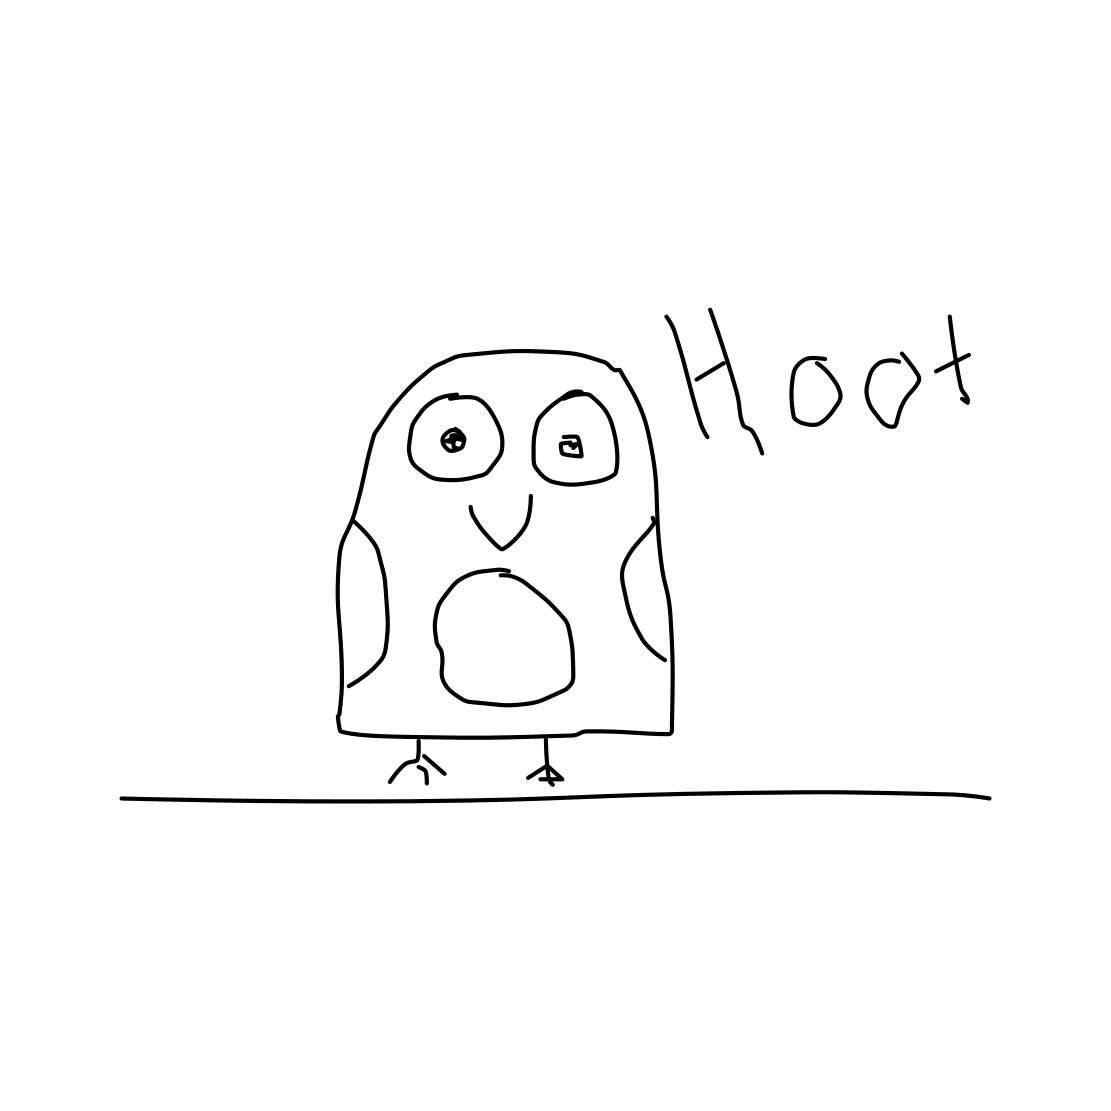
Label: owl